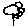
Label: flower